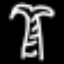
Label: palm tree